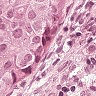
Metastatic tissue present: yes